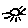
Label: sun